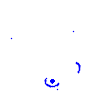
Particle: electron